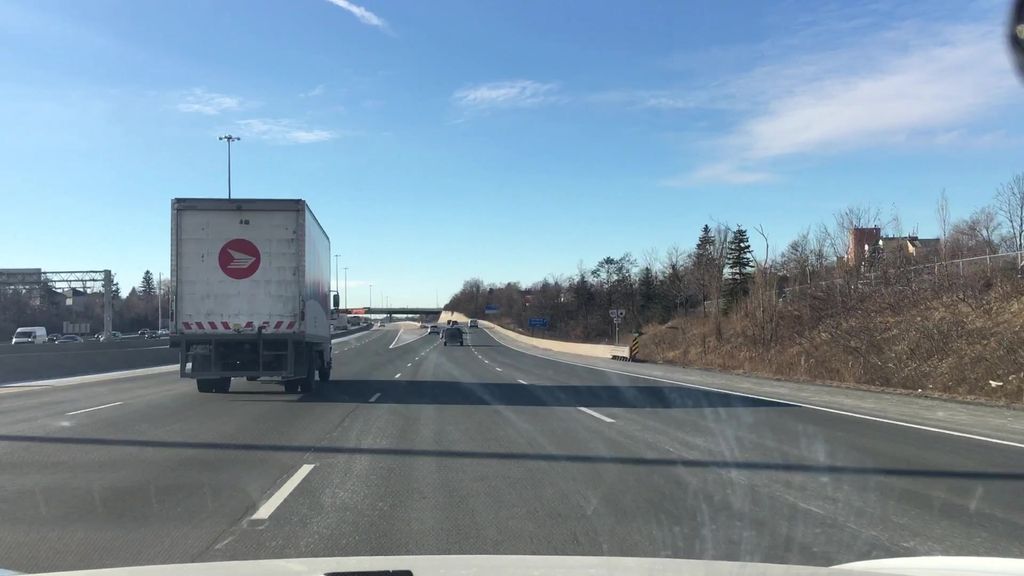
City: toronto